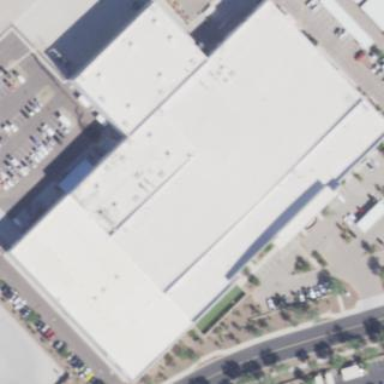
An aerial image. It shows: Industrial building.